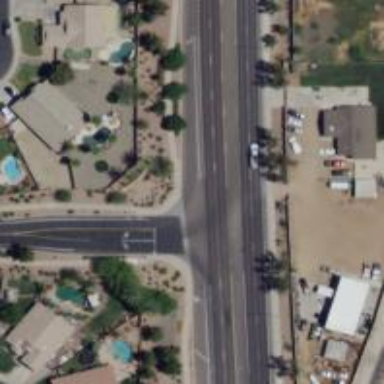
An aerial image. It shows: Secondary road with asphalt surface.